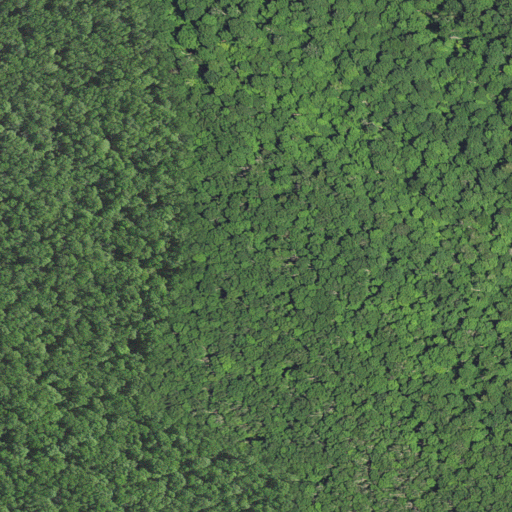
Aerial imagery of mountain in West Virginia named Whitman Knob containing deciduous forest, mixed forest, and open development